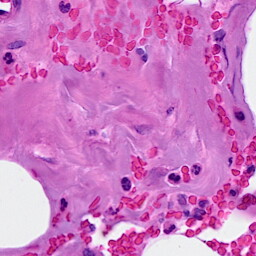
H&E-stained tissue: Breast